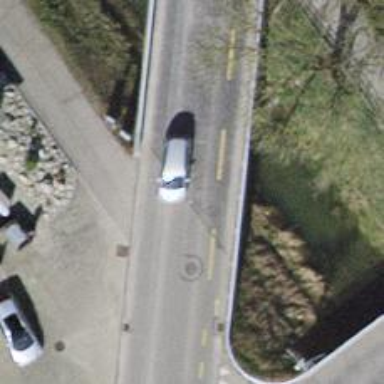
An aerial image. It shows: Tertiary road on bridge with dedicated cycle lane on the left.